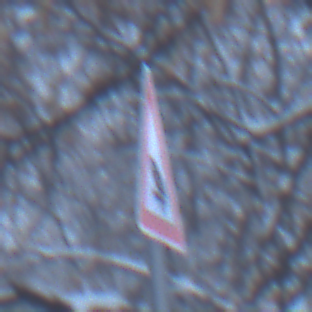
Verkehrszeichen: AmphibienwanderungRechts
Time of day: Midday
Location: Outdoor (Nature)
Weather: Overcast
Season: Winter
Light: Natural